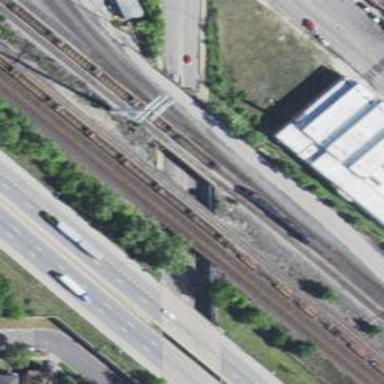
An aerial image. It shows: Bridge over railway siding.